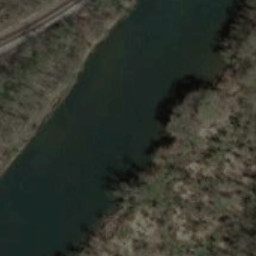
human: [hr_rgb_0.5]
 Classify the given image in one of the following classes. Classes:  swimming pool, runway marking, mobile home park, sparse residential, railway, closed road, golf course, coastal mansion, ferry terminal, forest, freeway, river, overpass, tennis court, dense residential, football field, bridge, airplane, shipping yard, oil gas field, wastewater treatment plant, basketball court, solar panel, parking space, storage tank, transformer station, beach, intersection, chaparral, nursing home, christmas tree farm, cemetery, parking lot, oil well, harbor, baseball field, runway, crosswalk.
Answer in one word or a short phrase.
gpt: river